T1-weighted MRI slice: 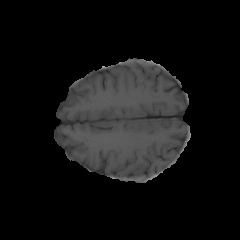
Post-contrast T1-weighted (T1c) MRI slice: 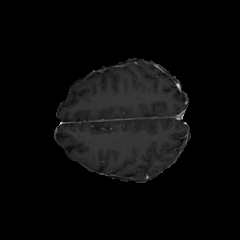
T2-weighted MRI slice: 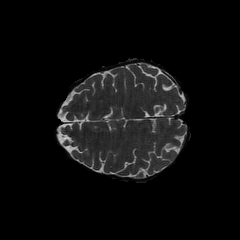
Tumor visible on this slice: no